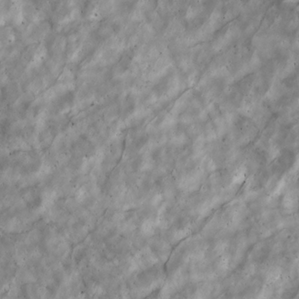
Label: non_frost